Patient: sex F, age 57
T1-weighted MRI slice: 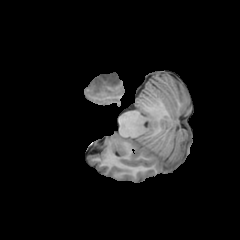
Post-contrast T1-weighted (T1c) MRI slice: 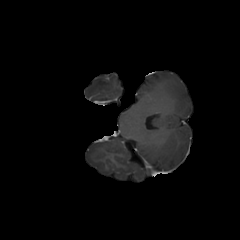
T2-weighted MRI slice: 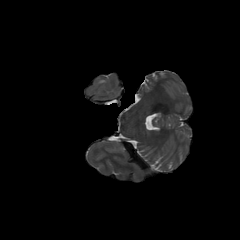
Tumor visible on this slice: yes
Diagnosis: Glioblastoma, IDH-wildtype
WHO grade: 4